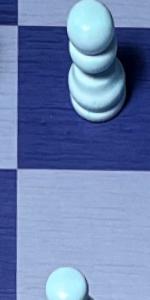
Label: Empty